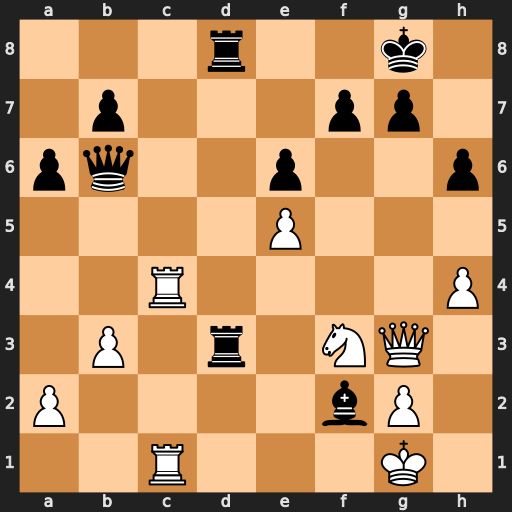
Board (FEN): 3r2k1/1p3pp1/pq2p2p/4P3/2R4P/1P1r1NQ1/P4bP1/2R3K1
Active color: w
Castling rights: -
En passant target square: -
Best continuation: Qxf2 Rd1+ Ne1 Qxf2+ Kxf2